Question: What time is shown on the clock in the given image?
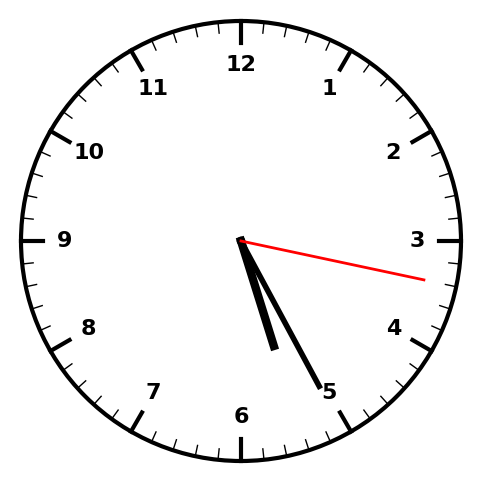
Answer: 05:25:17